Question: Here i develop one android application from which i want to share some text,picture on facebook, here i use facebook-sdk of github to share text or picrure.
Here is the code which i implement.
'''
Bundle parameters = new Bundle();
parameters.putString("message", "Dui Ci Fa Yi Jian ");
parameters.putString("picture", "http://app3.sdt.net.tw/MIT/FBshare.jpg");
parameters.putString("name", "Tai Wan Zhi MITWei Xiao Biao Zhang Guan Fang Fen Si Tuan Zhi Chi Tai Wan Zhi Zao ,Jiu Yao Yong Tai Wan Zhi MITWei Xiao Chan Pin . ");
parameters.putString("description", "Tai Wan Zhi MITWei Xiao Biao Zhang Guan Fang Fen Si Tuan Zhi Chi Tai Wan Zhi Zao ,Jiu Yao Yong Tai Wan Zhi MITWei Xiao Chan Pin . ");
facebook.dialog(Function3_1_Activity.this, "stream.publish", parameters,new PostDialogListener());
'''
and i implement PostDialogListener() in my code.
here it works fine but the problem is that.

Please help me.
Thanks in Advance.
I am stuck with this.
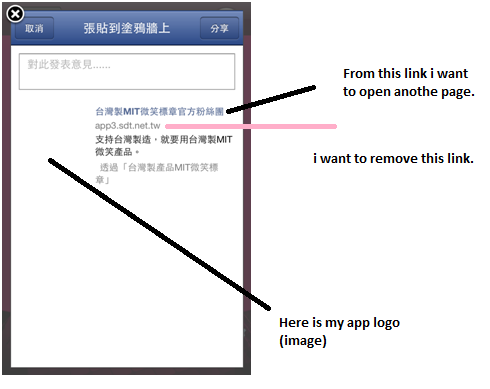
Answer: try this way
'''
Bundle parameters = new Bundle();
parameters.putString("name","SampleImage");
parameters.putString("caption", "Demo");
parameters.putString("description", "Testing App");
parameters.putString("link","http://www.google.com");
'''